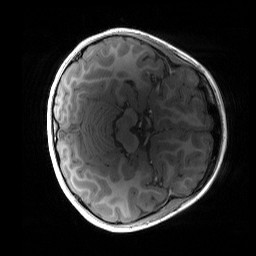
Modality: T1w
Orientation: axial
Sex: male
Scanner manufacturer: siemens
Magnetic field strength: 3 T
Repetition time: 1.9 s
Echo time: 0.00243 s